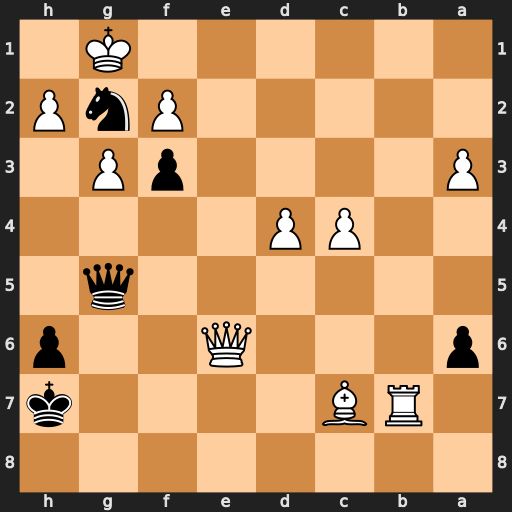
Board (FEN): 8/1RB4k/p3Q2p/6q1/2PP4/P4pP1/5PnP/6K1
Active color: b
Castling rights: -
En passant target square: -
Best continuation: Qc1+ Qe1 Qxe1#